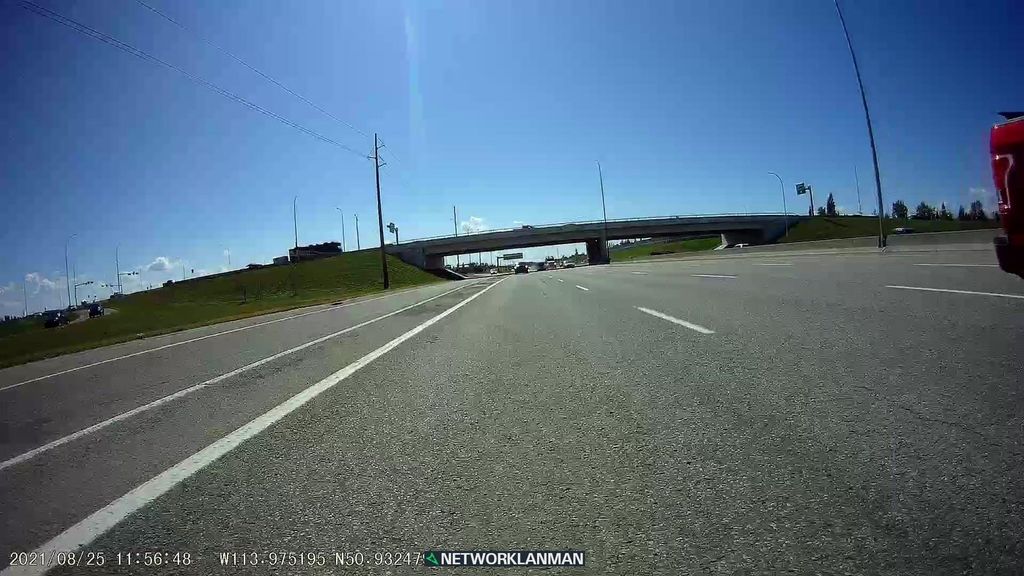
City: calgary